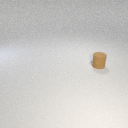
small brown rubber cylinder